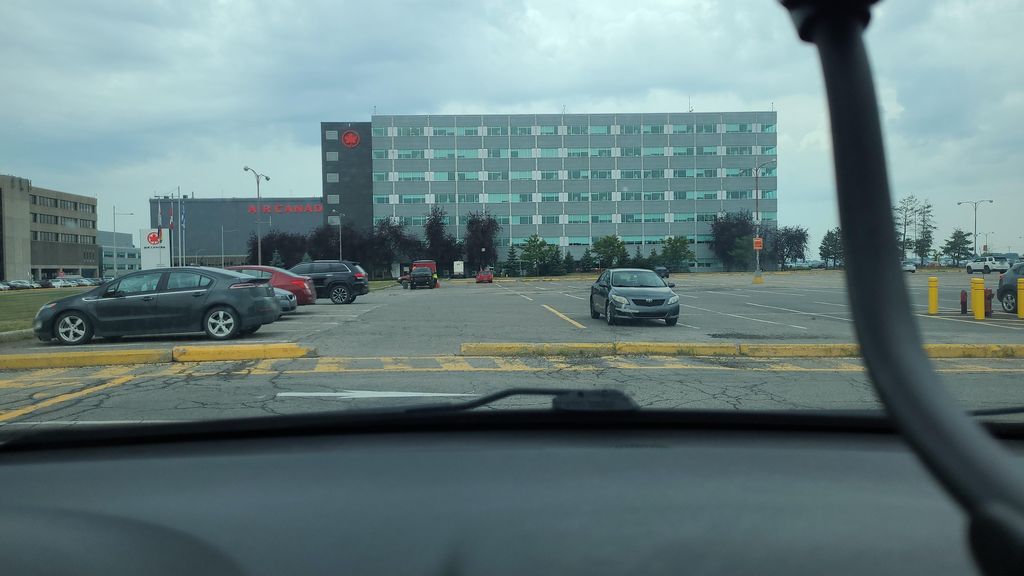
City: montreal